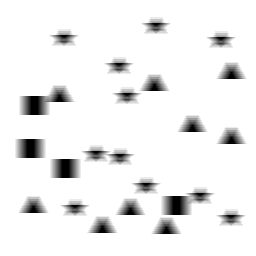
Squares: 4
Triangles: 9
Stars: 11
Total shapes: 24